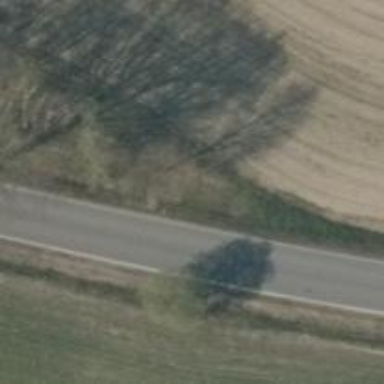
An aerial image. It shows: Secondary road with asphalt surface.